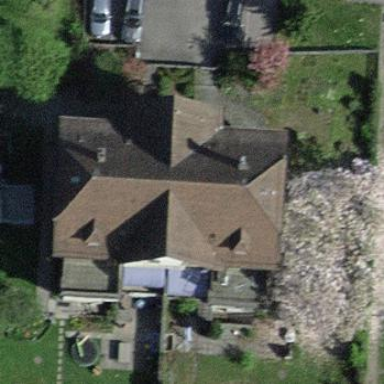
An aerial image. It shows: Building with hipped roof shape.